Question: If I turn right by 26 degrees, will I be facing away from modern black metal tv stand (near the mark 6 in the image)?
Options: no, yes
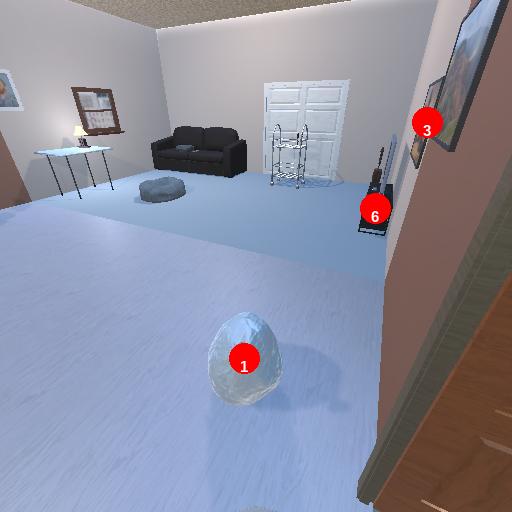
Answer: no